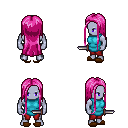
a pixel art fantasy rpg character, male body template, dark elf, purple skin, teal tunic, red pants, pink extra-long hairstyle, brown slippers, dagger, four views (front, back, left, right), 2x2 character sprite sheet, small pixel art, hard edges, no anti-aliasing